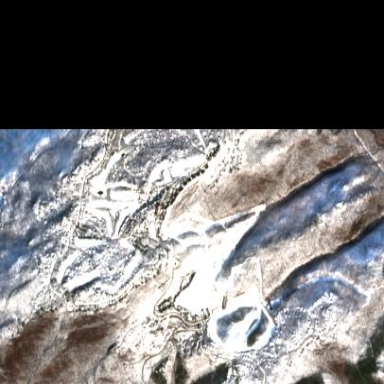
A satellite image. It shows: Area designated for winter sports.